Interaction volume radius: 10 \u00c5
Interaction volume height: 20 \u00c5
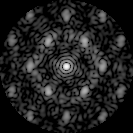
Disorder parameter: 0.5568